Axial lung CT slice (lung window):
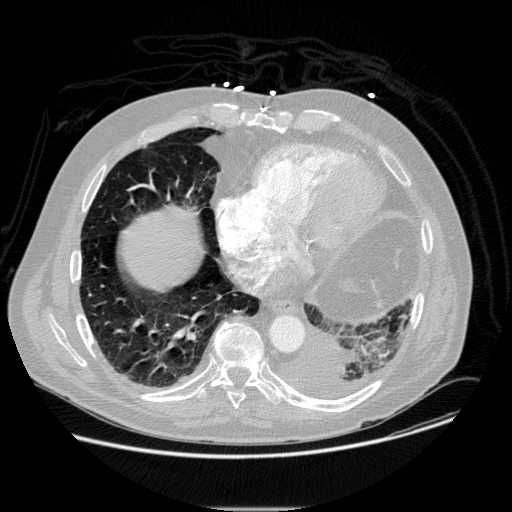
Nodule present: no